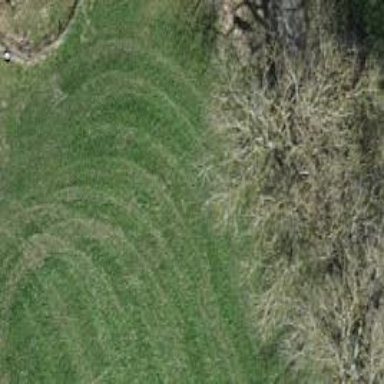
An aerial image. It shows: Single tag "natural: tree."